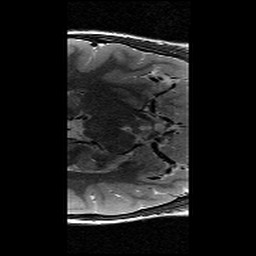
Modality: T2w
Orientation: axial
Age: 10
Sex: female
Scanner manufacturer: siemens
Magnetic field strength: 3 T
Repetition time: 9.23 s
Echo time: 0.067 s